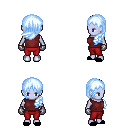
a pixel art fantasy rpg character, female body template, dark elf, purple skin, maroon sleeveless shirt, red pants, white cyan left-swept hairstyle, metal gloves, black slippers, four views (front, back, left, right), 2x2 character sprite sheet, small pixel art, hard edges, no anti-aliasing